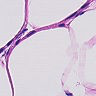
Metastatic tissue present: no